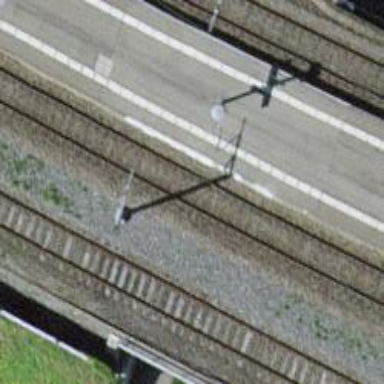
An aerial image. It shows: Bridge connecting railway platform and public transport platform.